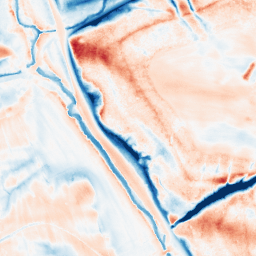
Category: classical
Decomposition family: gaussian_anisotropic
Decomposition parameters: sigma_x: 5
sigma_y: 10
Upsampling method: bspline
Upsampling parameters: scale: 8
Upsampling scale: 8